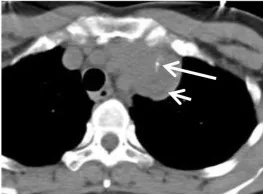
CT of a 49-year-old female patient with mediastinal epithelioid haemangioendothelioma (EHE) at the first treatment. (B) Spotted calcification (long arrow) and fatty foci (short arrow) were observed inside the mass, and the lesion was closely connected with mediastinal vessels and the anterior chest wall.
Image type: radiology (ct)